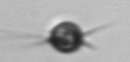
Label: Acanthoica_quattrospina